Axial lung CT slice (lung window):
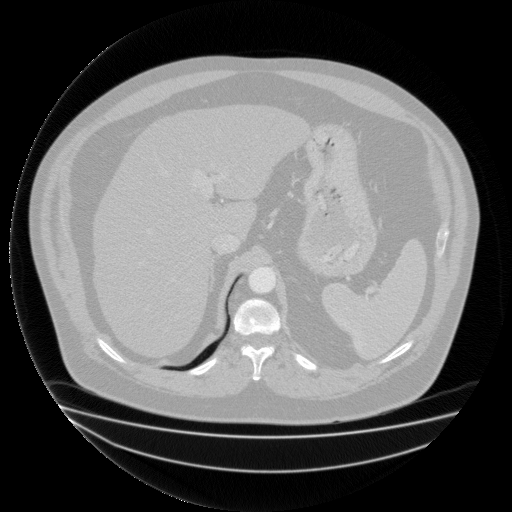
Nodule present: no